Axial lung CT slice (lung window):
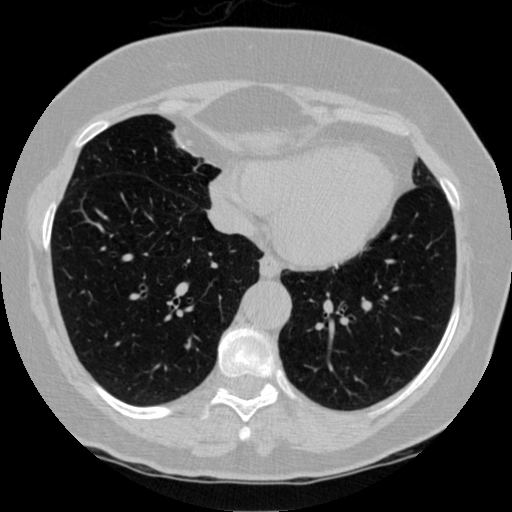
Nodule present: no